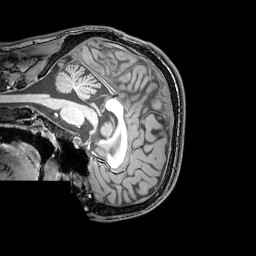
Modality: T1w
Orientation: sagittal
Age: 20
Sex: male
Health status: healthy
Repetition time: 0.081 s
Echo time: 0.037 s